【题型】填空题　【知识点】解析几何　【难度】medium
已知中心在原点的椭圆与双曲线有公共焦点，左右焦点分别为$F_1$, $F_2$，且两条曲线在第一象限的交点为$P$，$\triangle PF_1F_2$是以$PF_1$为底边的等腰三角形，若$|PF_1| = 24$，椭圆与双曲线的离心率分别为$e_1$, $e_2$，则$e_1e_2$的取值范围是\underline{\hspace{3cm}}.
【解答】
\noindent 【答案】$\left(\dfrac{1}{3}, +\infty\right)$

\vspace{1em}

\noindent 【分析】根据等腰三角形三边关系可构造不等式求得$c$的范围，根据双曲线和椭圆定义可利用$c$表示出$e_1,e_2$，从而得到$e_1e_2 = \dfrac{1}{\frac{144}{c^2} - 1}$，结合$c$的范围可得结果.

\vspace{1em}

\noindent 【详解】

\noindent 设椭圆与双曲线的半焦距为$c$，椭圆长半轴为$a_1$，双曲线实半轴为$a_2$，$|PF_1| = r_1$，$|PF_2| = r_2$，

\noindent $\because \triangle PF_1F_2$是以$PF_1$为底边的等腰三角形，点$P$在第一象限内，

\noindent $\therefore |PF_2| = |F_1F_2|$，$|PF_1| > |PF_2|$，$|PF_2| + |F_1F_2| > |PF_1|$，

\noindent 即$r_1 = 24$，$r_2 = 2c$，且$r_1 > r_2$，$2r_2 > r_1$，

\noindent $\therefore 2c < 24$，$4c > 24$，解得：$6 < c < 12$.

\noindent 在双曲线中，$|PF_1| - |PF_2| = 2a_2$，$\therefore e_2 = \dfrac{c}{a_2} = \dfrac{2c}{2a_2} = \dfrac{2c}{r_1 - r_2} = \dfrac{2c}{24 - 2c} = \dfrac{c}{12 - c}$；

\noindent 在椭圆中，$|PF_1| + |PF_2| = 2a_1$，$\therefore e_1 = \dfrac{c}{a_1} = \dfrac{2c}{2a_1} = \dfrac{2c}{r_1 + r_2} = \dfrac{2c}{24 + 2c} = \dfrac{c}{12 + c}$；

\noindent $\therefore e_1e_2 = \dfrac{c}{12 + c} \cdot \dfrac{c}{12 - c} = \dfrac{1}{\frac{144}{c^2} - 1}$；

\noindent $\because 6 < c < 12$，$\therefore 36 < c^2 < 144$，则$1 < \dfrac{144}{c^2} < 4$，$\therefore 0 < \dfrac{144}{c^2} - 1 < 3$，

\noindent 可得：$\dfrac{1}{\frac{144}{c^2} - 1} > \dfrac{1}{3}$；

\noindent $\therefore e_1e_2$的取值范围为$\left(\dfrac{1}{3}, +\infty\right)$.

\noindent 故答案为：$\left(\dfrac{1}{3}, +\infty\right)$

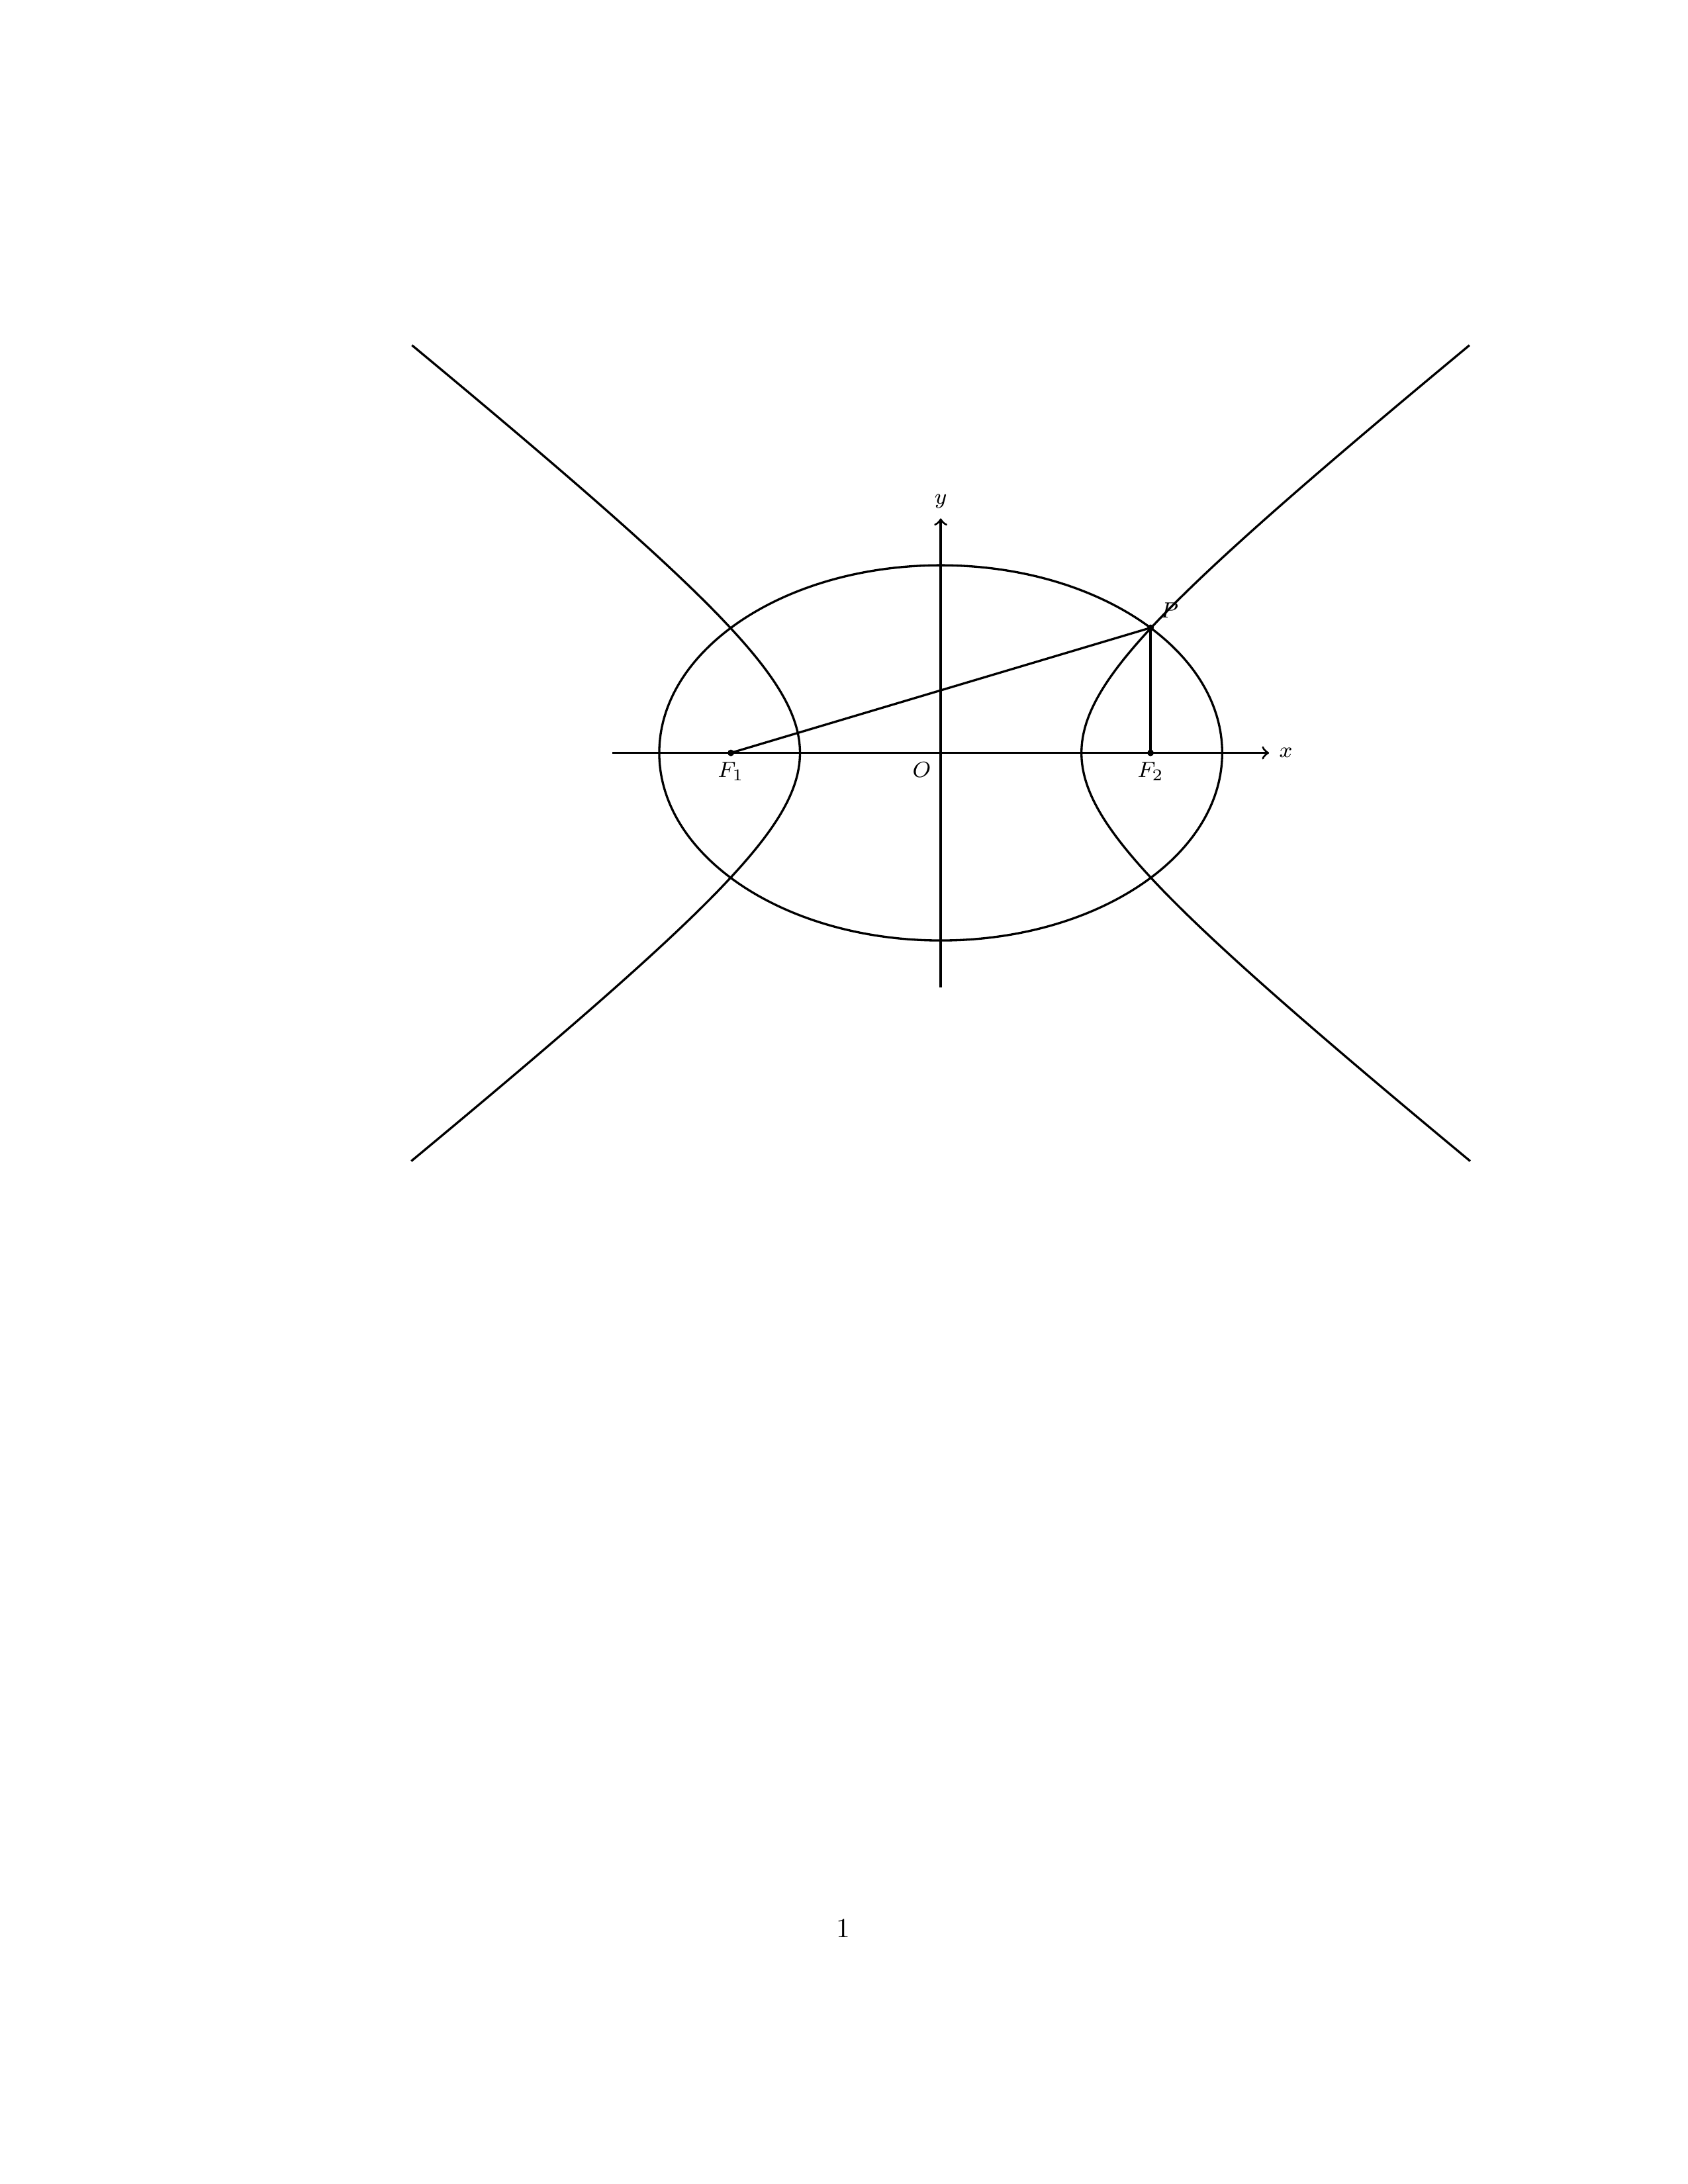